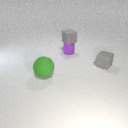
small gray rubber cube to the right of small purple metal cylinder